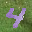
Label: 4